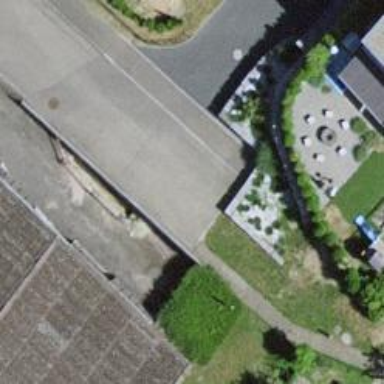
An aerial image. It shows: Paved path.